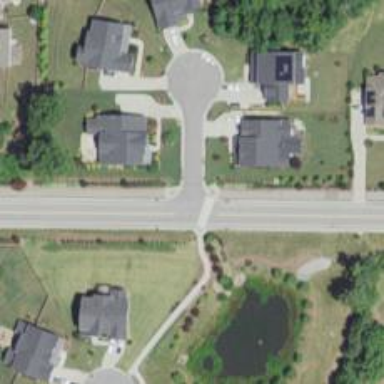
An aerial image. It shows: Unmarked crossing on the road.